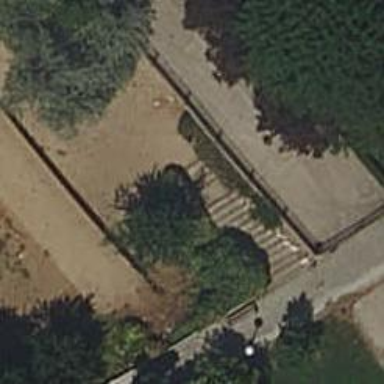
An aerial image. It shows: Steps with unpaved surface.